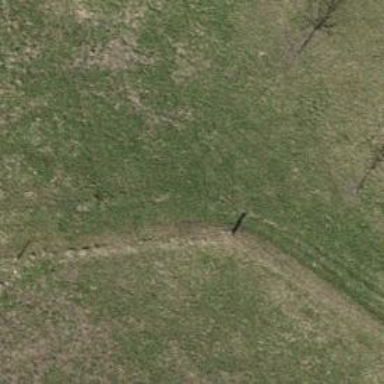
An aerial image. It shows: Track with very rough surface.